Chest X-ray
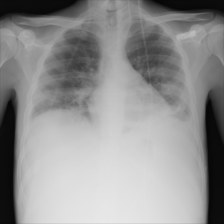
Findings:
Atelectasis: positive
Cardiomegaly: negative
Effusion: negative
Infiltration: negative
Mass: negative
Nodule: negative
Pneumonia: negative
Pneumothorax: negative
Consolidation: negative
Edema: negative
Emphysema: negative
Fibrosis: negative
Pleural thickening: negative
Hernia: negative